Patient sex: M
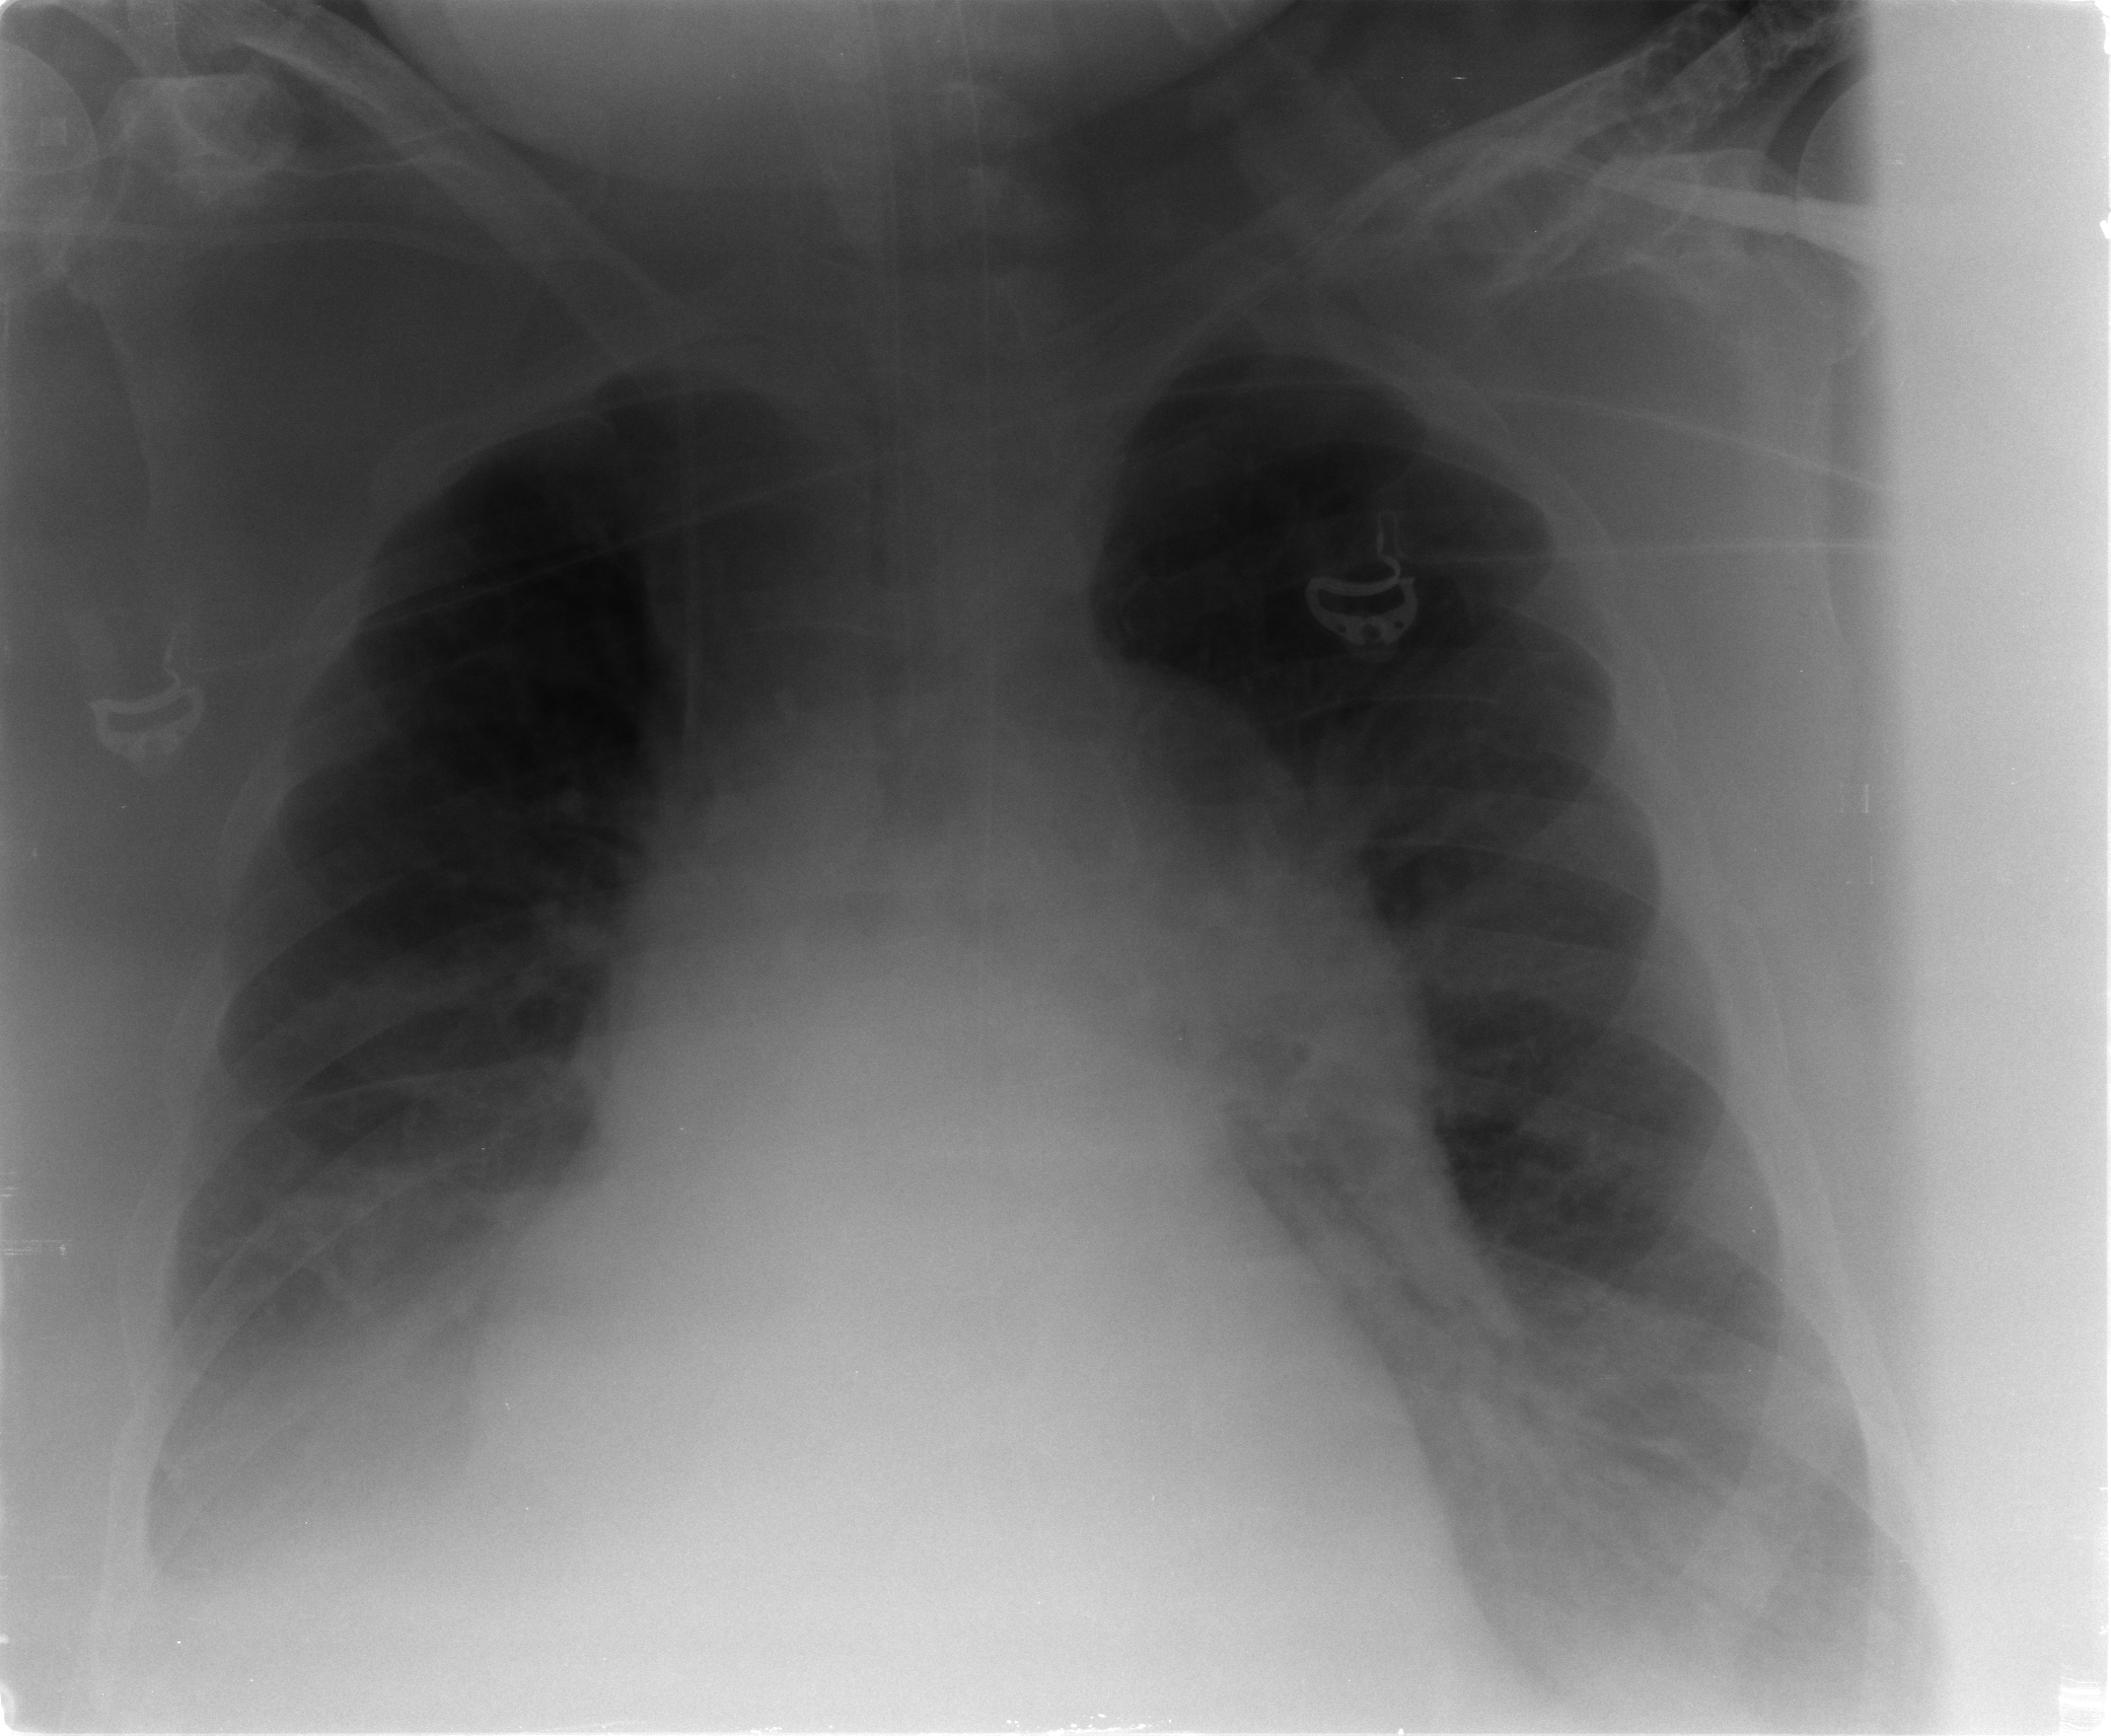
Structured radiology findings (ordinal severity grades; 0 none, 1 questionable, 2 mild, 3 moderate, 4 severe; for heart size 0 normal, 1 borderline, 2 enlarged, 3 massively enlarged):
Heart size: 2
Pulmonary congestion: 2
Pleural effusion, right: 2
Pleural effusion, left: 2
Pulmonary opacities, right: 0
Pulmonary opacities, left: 0
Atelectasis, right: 2
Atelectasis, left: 2